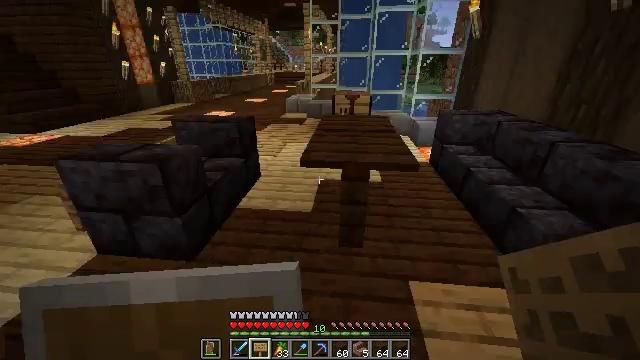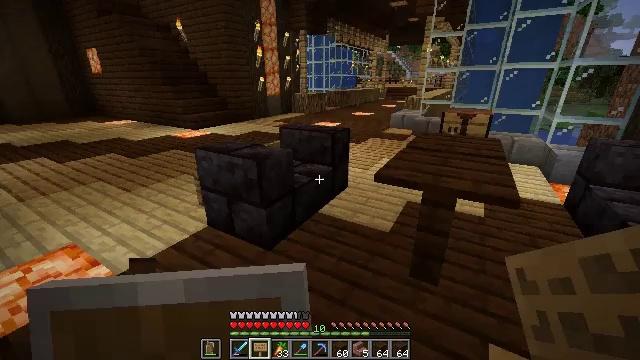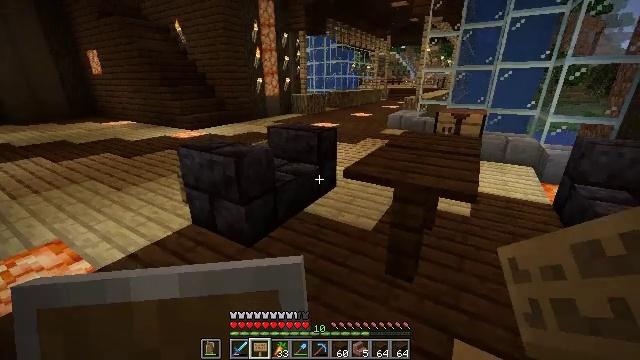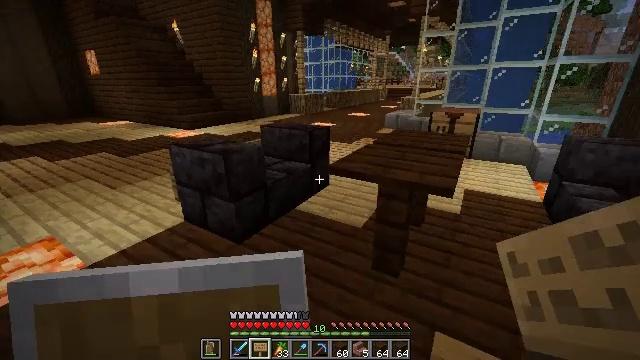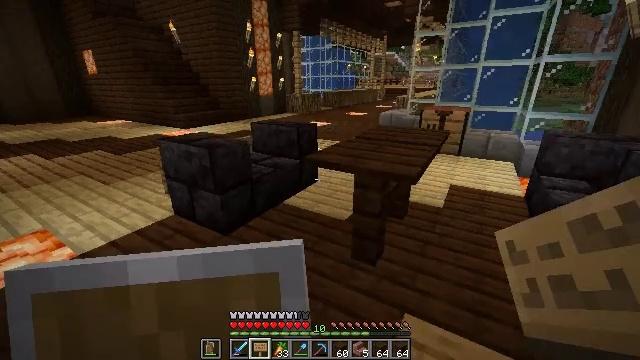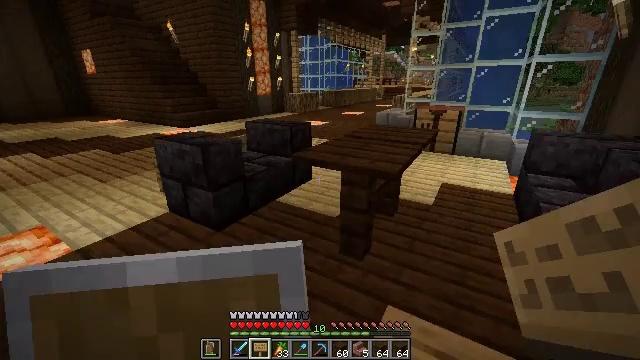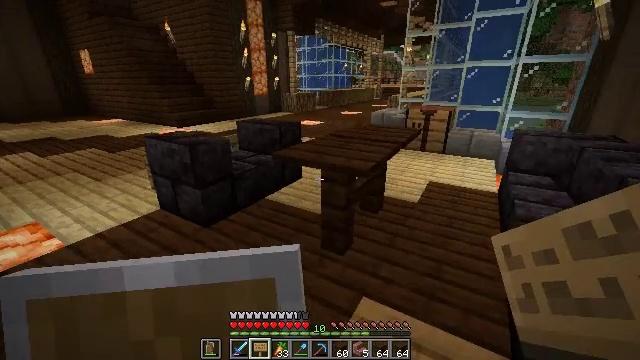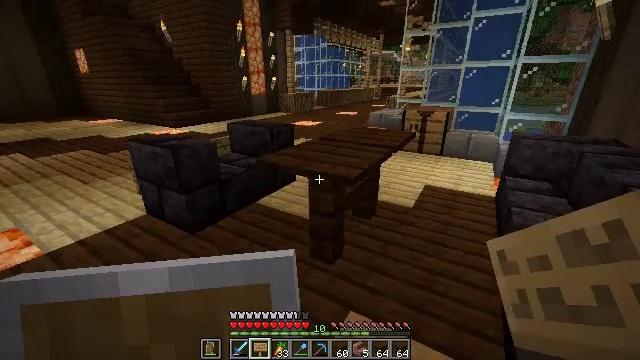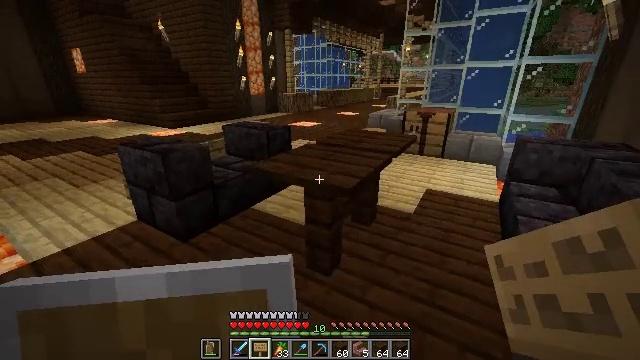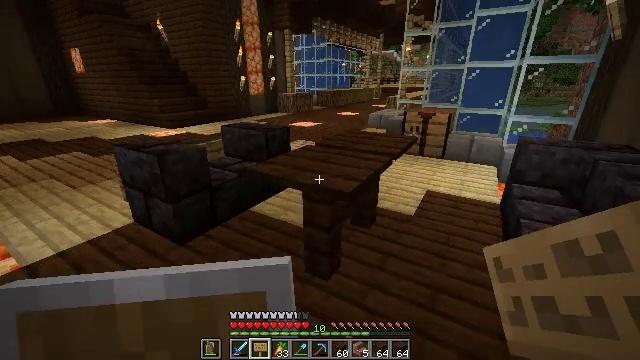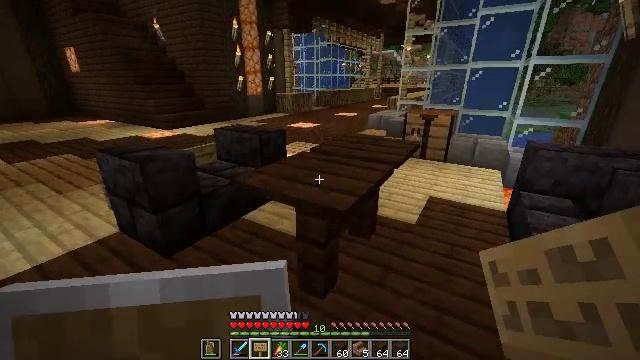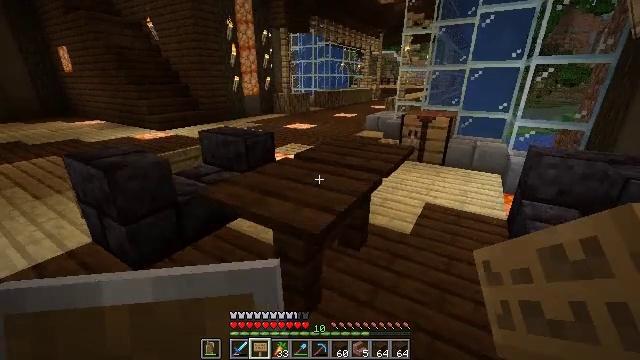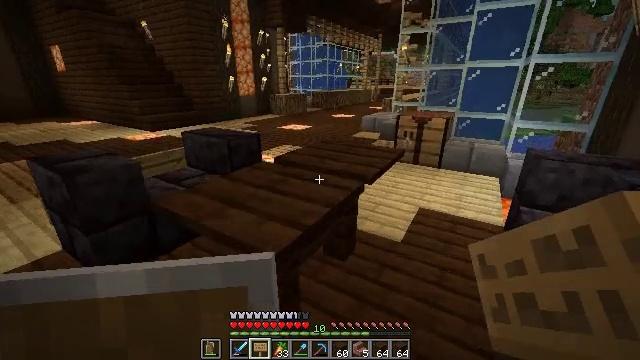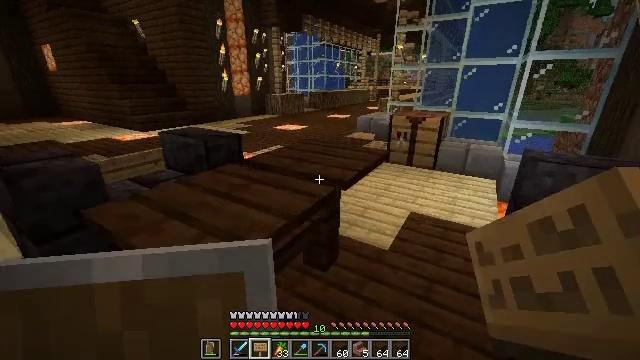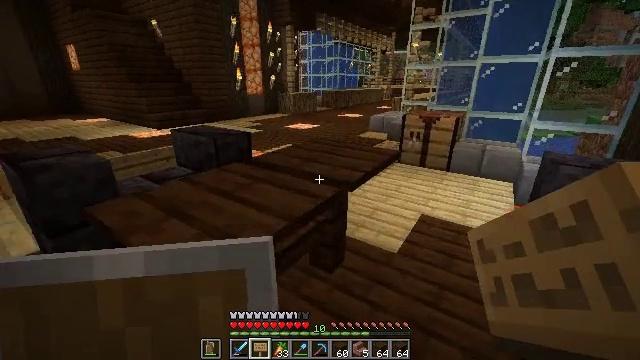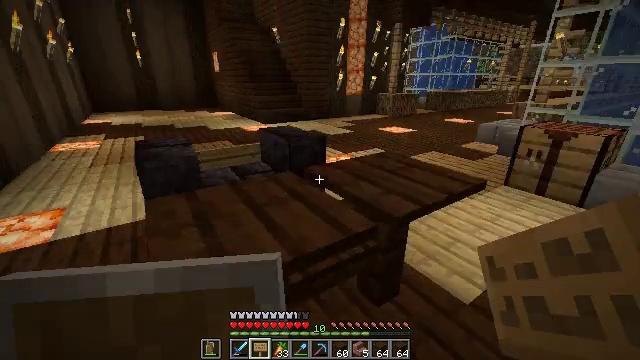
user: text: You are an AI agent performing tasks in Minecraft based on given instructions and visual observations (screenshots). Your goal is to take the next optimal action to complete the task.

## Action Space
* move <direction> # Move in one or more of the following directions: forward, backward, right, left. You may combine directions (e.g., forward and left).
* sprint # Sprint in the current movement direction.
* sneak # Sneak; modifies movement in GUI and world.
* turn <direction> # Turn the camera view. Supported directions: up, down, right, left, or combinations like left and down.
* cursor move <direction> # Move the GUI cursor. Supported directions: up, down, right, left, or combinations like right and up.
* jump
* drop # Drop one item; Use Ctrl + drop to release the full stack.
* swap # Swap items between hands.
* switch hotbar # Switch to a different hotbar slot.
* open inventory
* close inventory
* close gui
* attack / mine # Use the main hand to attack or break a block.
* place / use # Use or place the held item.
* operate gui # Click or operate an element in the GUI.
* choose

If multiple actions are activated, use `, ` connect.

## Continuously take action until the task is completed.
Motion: motion action
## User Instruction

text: Recycle the polished blackstone brick stairs from the build.
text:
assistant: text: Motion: move right, turn left and up
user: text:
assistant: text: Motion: move right
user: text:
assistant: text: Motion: move back and move right
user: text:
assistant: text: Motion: move back and move right
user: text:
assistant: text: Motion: move back and move right
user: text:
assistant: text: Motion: move forward
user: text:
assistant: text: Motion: move forward
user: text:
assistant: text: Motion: move forward
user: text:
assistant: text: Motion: move forward
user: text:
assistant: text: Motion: move forward and move right
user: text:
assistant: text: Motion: move forward and move right
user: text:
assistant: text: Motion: move forward and move right
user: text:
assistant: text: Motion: move forward and move right
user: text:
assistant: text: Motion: move forward and move right, turn left
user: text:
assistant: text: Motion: move right, turn left
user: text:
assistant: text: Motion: move right, turn left and up
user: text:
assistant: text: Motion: move right, turn right and up
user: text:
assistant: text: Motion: move left
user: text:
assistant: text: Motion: move left
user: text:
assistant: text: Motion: move forward and move left
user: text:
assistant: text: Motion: move forward and move left
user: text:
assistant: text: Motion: move forward and move left
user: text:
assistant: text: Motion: move forward and move left
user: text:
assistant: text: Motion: move forward and move left
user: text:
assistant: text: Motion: move forward and move left
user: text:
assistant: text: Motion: move forward and move left
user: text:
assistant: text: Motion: move forward and move left
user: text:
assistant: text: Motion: move forward and move left
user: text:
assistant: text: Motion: move forward and move left
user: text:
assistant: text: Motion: move forward and move left